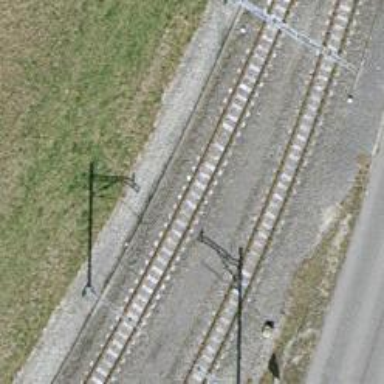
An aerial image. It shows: Narrow-gauge railway with electrified tracks using contact line. Located in service yard with one track.